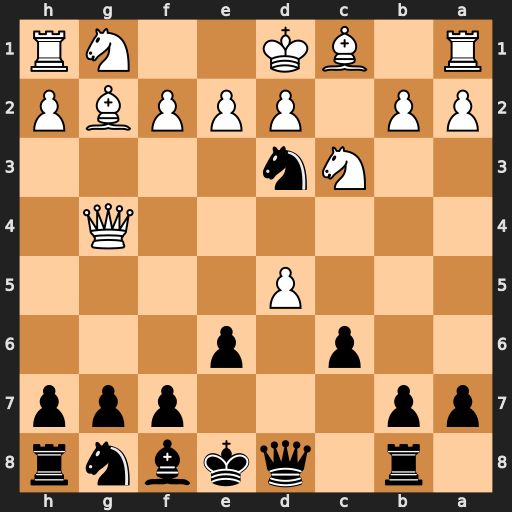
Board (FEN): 1r1qkbnr/pp3ppp/2p1p3/3P4/6Q1/2Nn4/PP1PPPBP/R1BK2NR
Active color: b
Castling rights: k
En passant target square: -
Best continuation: Nxf2+ Kc2 Nxg4